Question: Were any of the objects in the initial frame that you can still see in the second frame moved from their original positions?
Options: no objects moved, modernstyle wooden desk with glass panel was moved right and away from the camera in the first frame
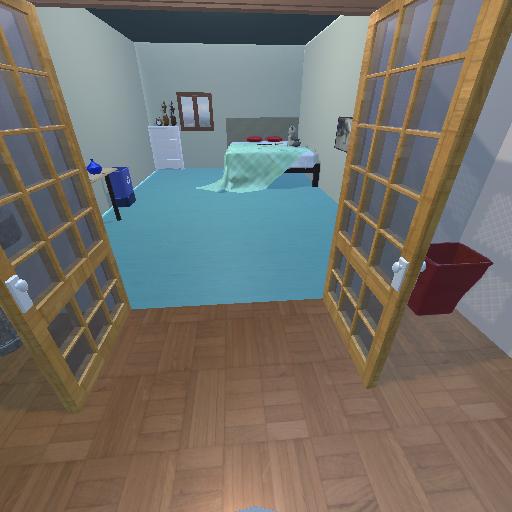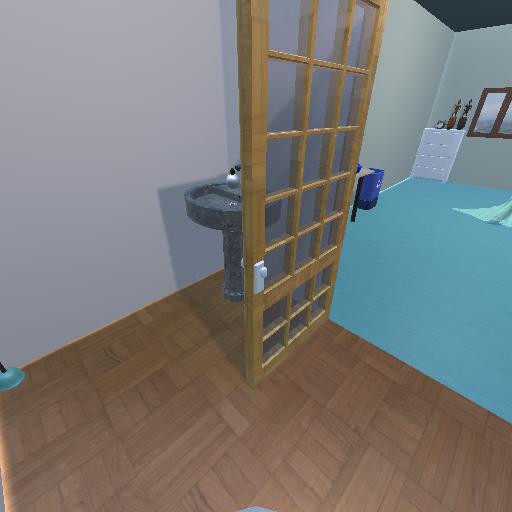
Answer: no objects moved